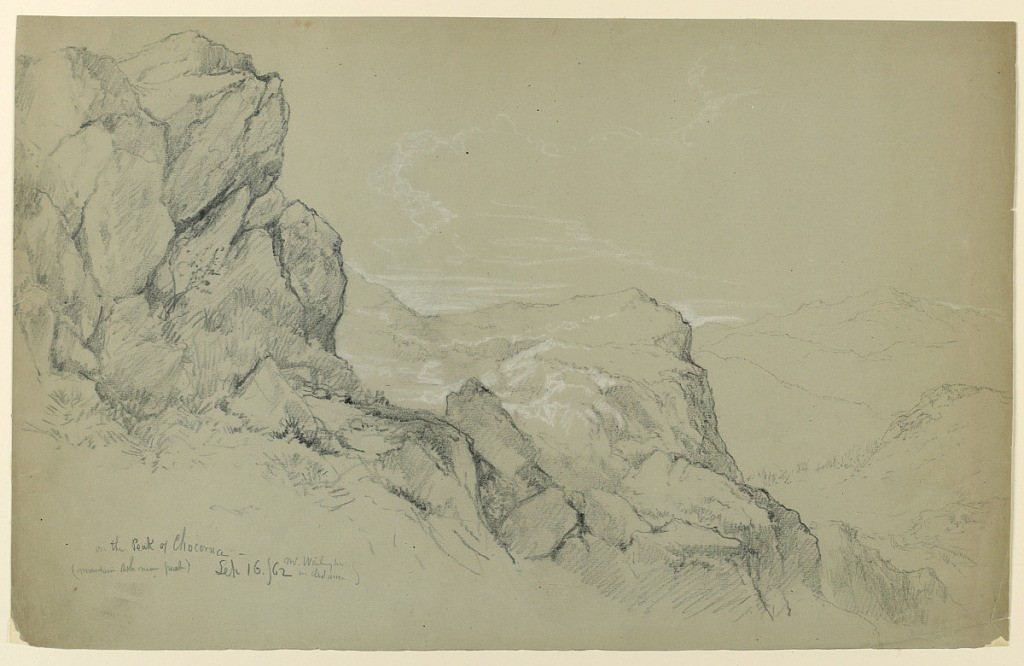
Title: On the Peak of Chocorua
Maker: Daniel Huntington, American, 1816–1906
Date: September 16, 1862
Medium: Graphite, black and white crayon on grey paper
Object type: Drawing
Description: Large rock outcropping, left. Mountain ash on a crevice. Ridge, center, and Mount Washington beyond, far right.